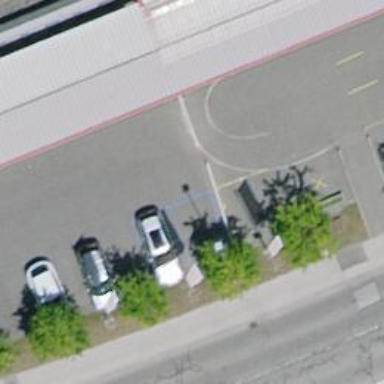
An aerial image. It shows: Lift gate barrier.